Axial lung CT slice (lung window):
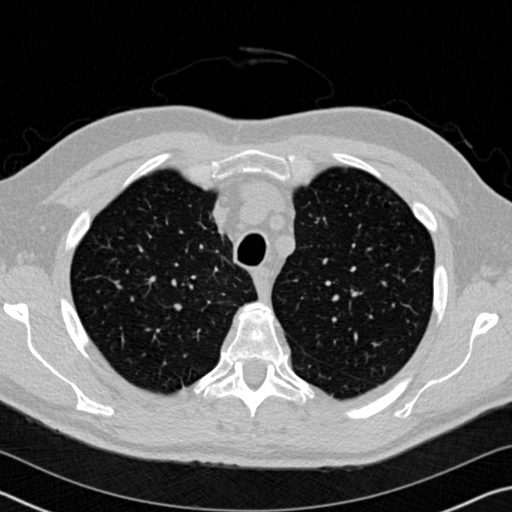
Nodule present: no